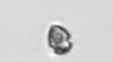
Label: Heterocapsa_rotundata